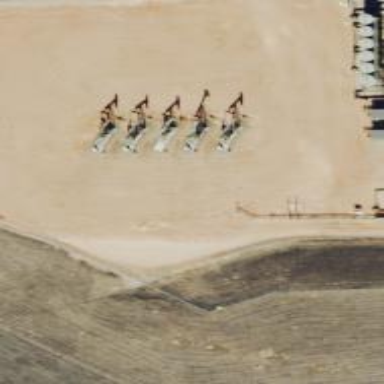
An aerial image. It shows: Petroleum well.